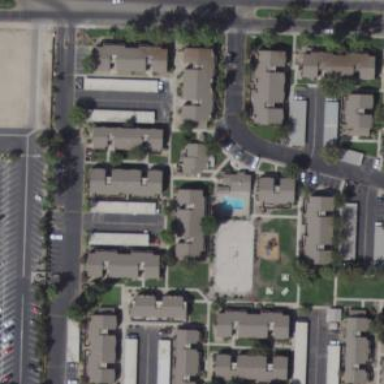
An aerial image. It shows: Residential area with multi-family residential properties.